Field crop: maize
Growth stage: 2
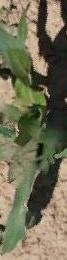
Species: maize